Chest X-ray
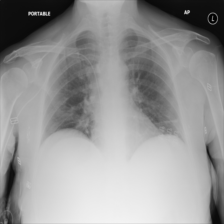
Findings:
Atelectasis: positive
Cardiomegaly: negative
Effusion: negative
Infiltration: negative
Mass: negative
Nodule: negative
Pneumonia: negative
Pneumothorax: negative
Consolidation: negative
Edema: negative
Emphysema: negative
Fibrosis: negative
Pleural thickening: negative
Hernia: negative